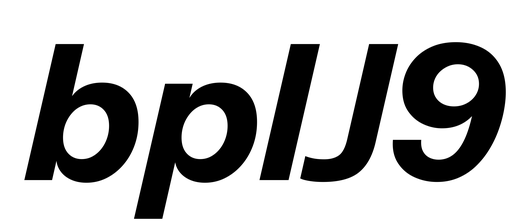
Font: InstrumentSans-Italic_Bold_Italic